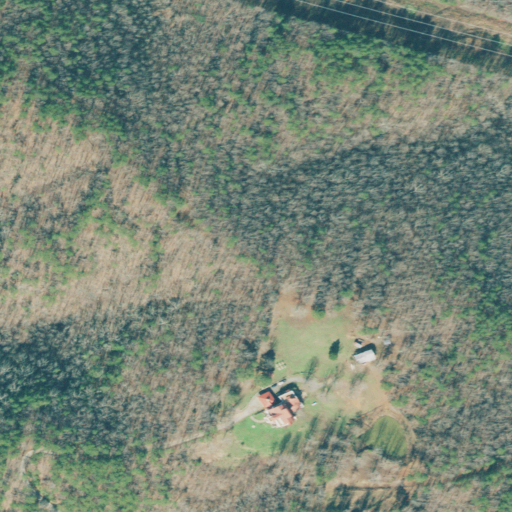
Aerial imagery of mountain in Georgia named Johnson Mountain containing deciduous forest, mixed forest, pasture, barren land, shrub, evergreen forest, and medium intensity development